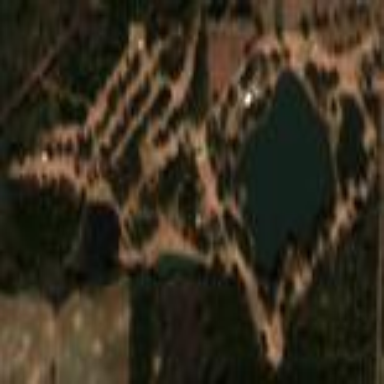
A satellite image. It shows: Golf course.